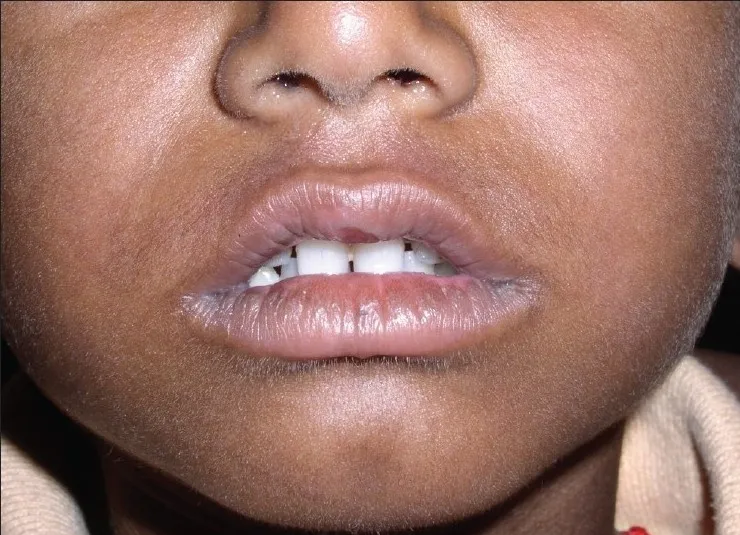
Post treatment - lip lesions resolved (Case 3).
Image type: medical_photograph (other_medical_photograph)